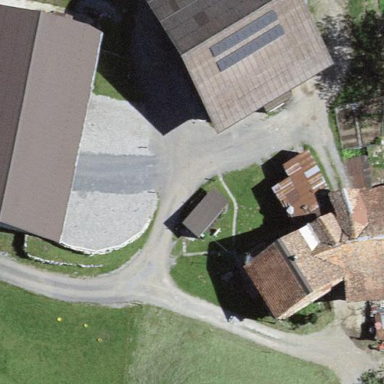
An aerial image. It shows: Farm with farmyard.